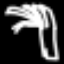
Label: palm tree